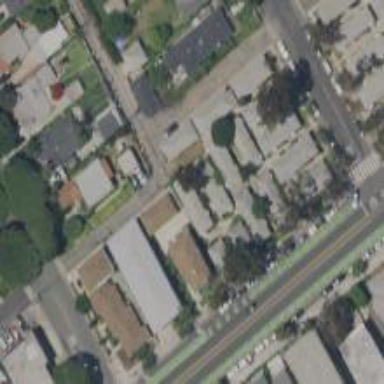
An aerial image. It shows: Residential alley used as service road.